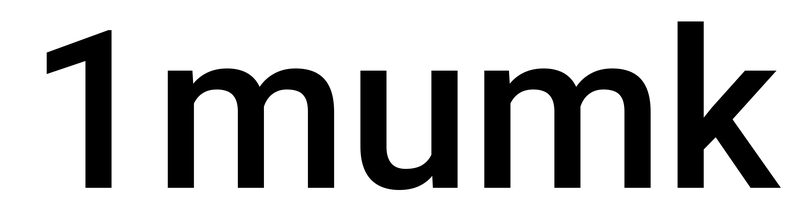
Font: Roboto_Medium